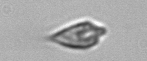
Label: Oxytoxum